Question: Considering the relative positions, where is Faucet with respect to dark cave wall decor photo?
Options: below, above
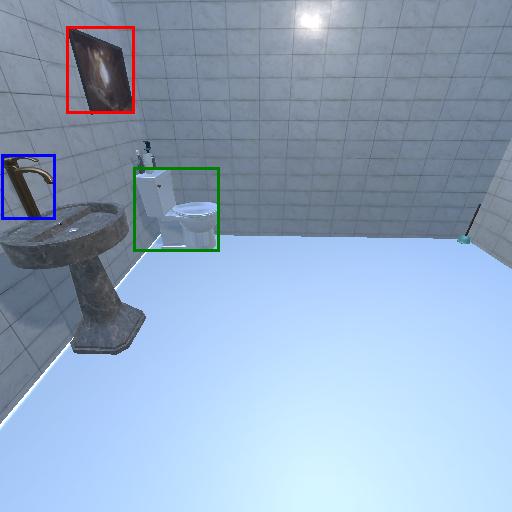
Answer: below